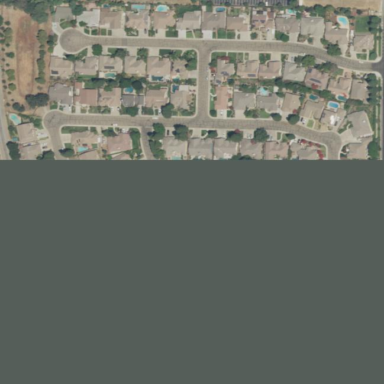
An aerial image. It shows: Neighbourhood with single-family residential houses.